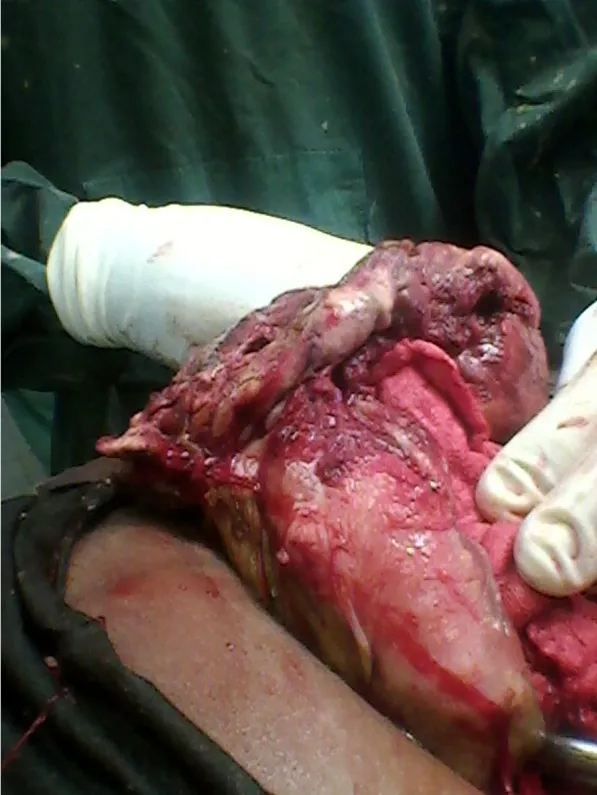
Placenta and membranes adherent to loop of bowel (anterior view). Note linea nigra.
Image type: medical_photograph (other_medical_photograph)